Field crop: maize
Growth stage: 2
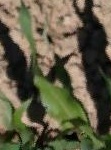
Species: maize